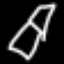
Label: diamond